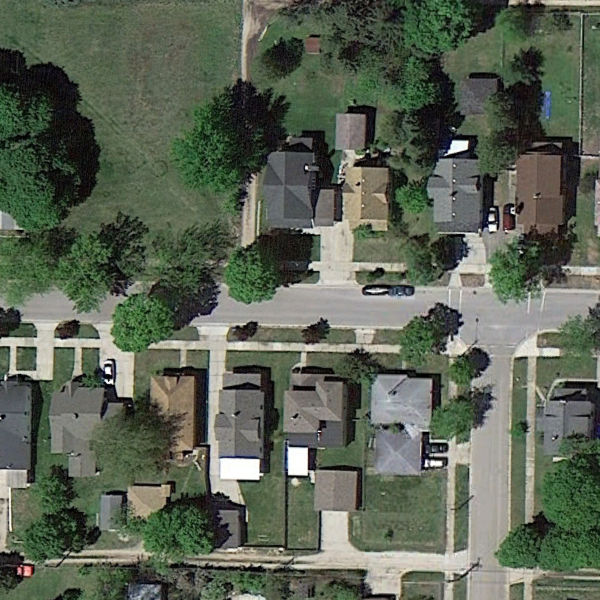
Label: MediumResidential